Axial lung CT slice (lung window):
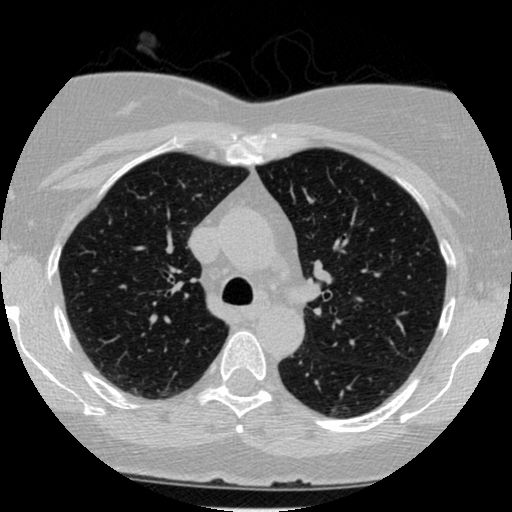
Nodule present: no